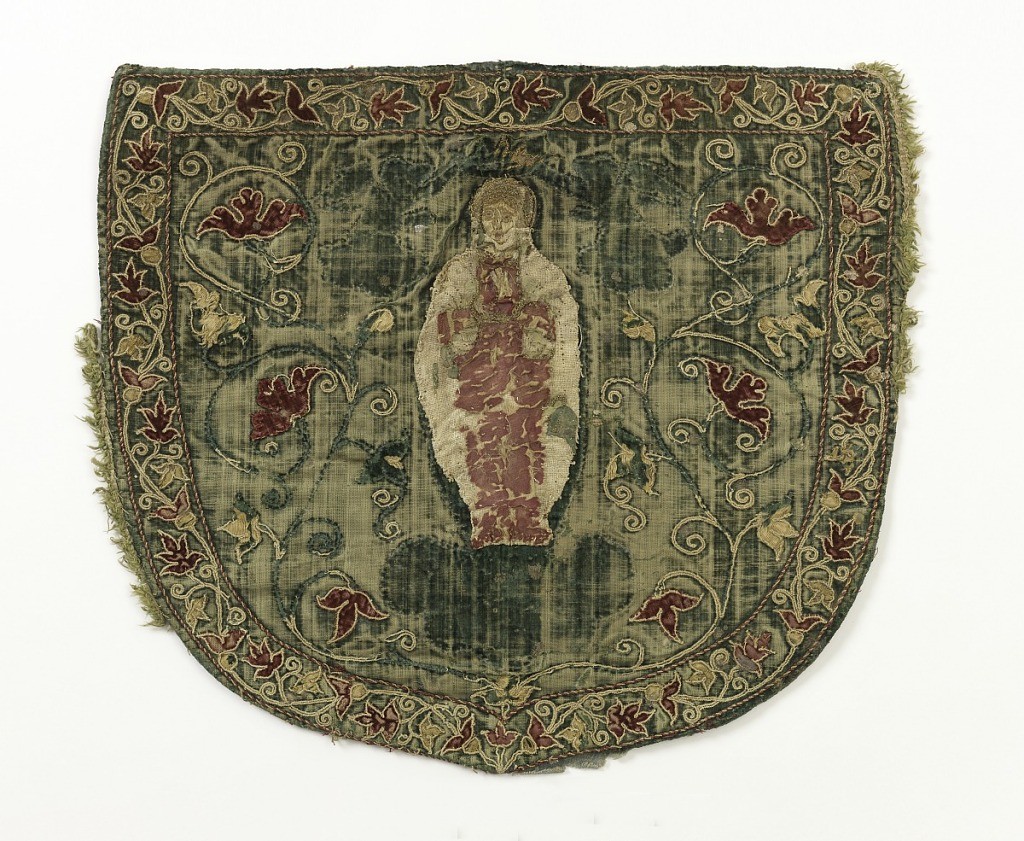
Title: Hood
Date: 17th century
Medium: silk, metal thread, linen Technique: applique on velvet and satin weaves, lined with heavy linen
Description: Green velvet with applique showing the Virgin and Child (?) surrounded by scrolling vine and leaves. Lined with heavy linen.